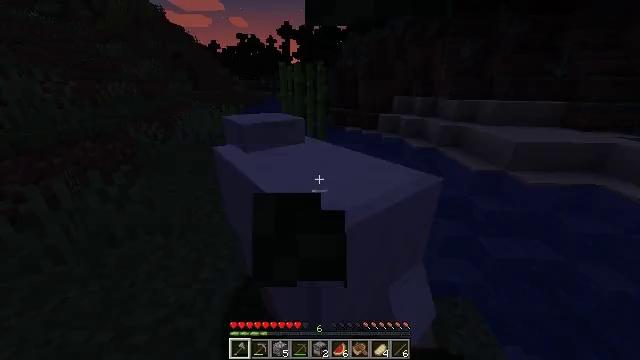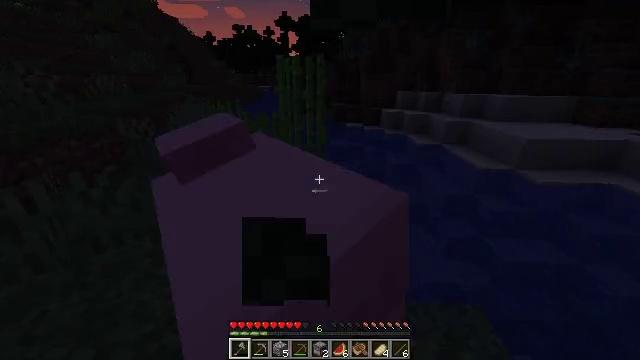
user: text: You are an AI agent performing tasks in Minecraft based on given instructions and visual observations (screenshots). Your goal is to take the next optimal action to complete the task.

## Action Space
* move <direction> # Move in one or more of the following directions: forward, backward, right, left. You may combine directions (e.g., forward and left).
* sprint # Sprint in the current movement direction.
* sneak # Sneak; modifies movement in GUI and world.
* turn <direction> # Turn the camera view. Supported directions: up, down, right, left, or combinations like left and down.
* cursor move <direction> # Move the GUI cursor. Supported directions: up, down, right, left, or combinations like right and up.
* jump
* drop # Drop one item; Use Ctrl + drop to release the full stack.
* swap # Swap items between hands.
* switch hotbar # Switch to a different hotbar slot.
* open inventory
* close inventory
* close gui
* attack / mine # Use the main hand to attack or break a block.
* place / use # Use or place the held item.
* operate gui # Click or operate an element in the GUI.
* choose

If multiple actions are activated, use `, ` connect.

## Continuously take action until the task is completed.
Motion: motion action
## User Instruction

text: Harvest the large fern for decoration.
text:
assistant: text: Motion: no_op
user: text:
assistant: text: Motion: no_op